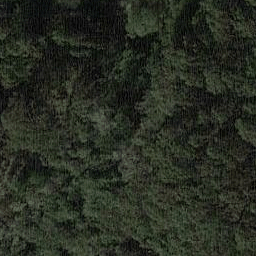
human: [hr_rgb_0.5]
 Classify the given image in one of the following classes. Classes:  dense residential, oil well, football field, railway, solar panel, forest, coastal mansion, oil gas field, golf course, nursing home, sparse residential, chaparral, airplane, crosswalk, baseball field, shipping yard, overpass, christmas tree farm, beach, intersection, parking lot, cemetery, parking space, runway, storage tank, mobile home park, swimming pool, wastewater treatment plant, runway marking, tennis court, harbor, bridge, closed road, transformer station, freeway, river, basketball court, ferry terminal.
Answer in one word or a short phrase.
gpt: forest